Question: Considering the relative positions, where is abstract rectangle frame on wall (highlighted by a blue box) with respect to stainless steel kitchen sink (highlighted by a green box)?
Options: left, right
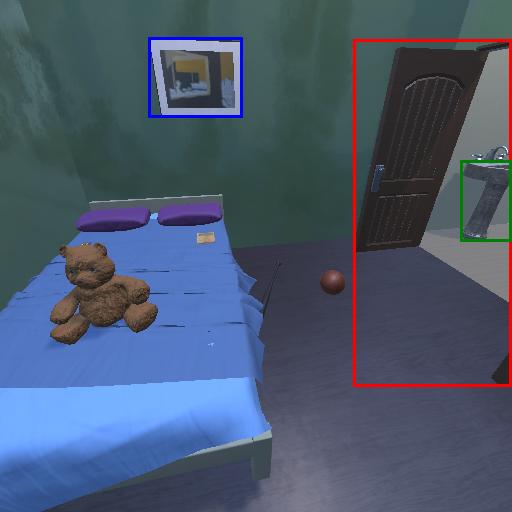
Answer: left